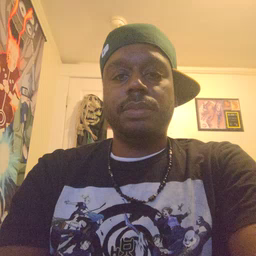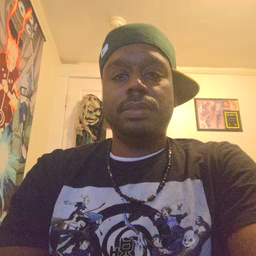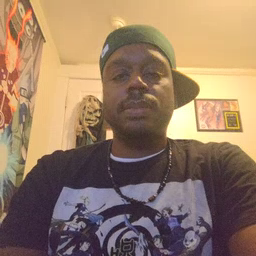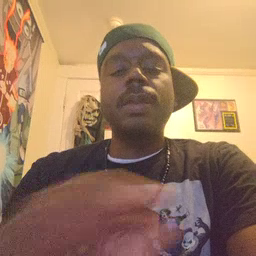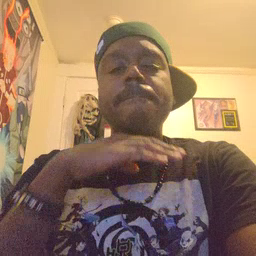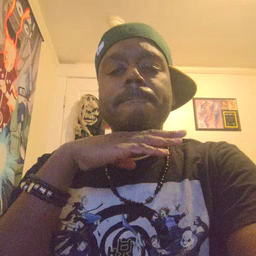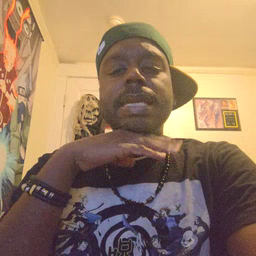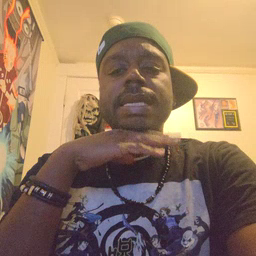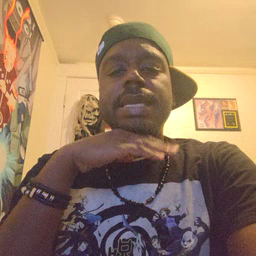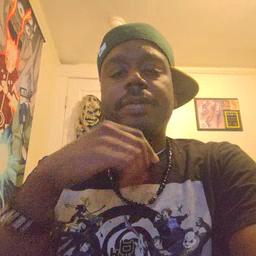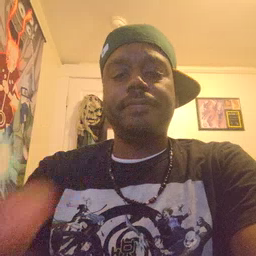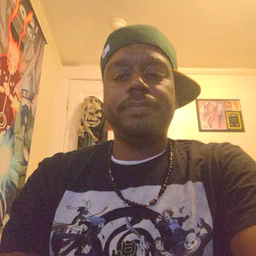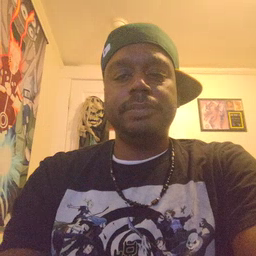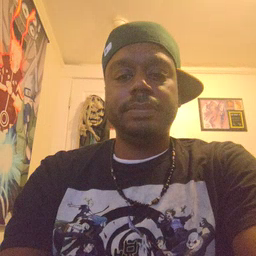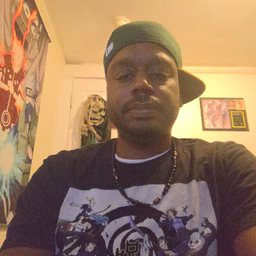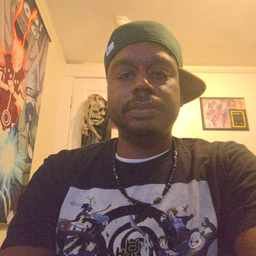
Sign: pig